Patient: sex M, age 29
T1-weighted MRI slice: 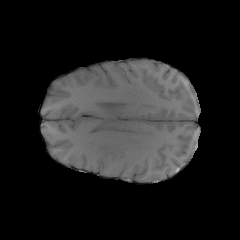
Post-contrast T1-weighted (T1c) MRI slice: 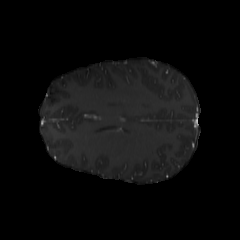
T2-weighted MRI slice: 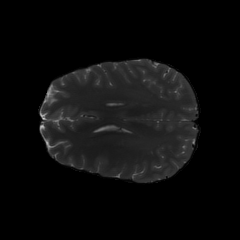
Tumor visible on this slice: no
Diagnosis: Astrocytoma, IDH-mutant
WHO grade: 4